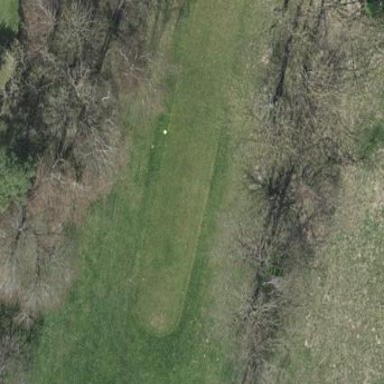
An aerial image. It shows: Golf tee on grassy land.